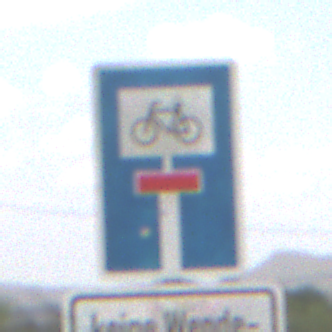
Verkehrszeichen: SackgasseRadverkehrDurchlaessig
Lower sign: HinweisGeaenderteVorfahrtVerkehrsfuehrungVerkehrsregelung3
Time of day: Midday
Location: Outdoor (Nature)
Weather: PartlyCloudy
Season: NotSpecified
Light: Natural